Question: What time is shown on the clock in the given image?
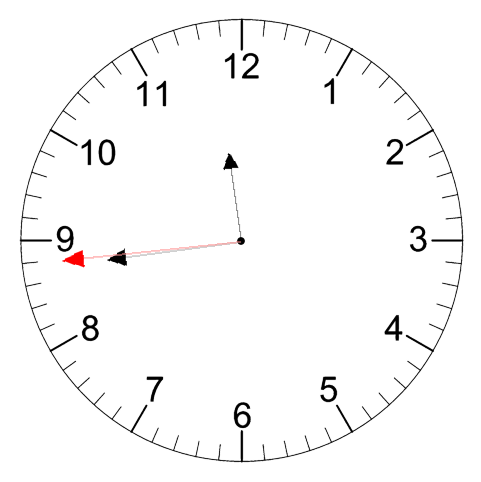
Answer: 11:43:44